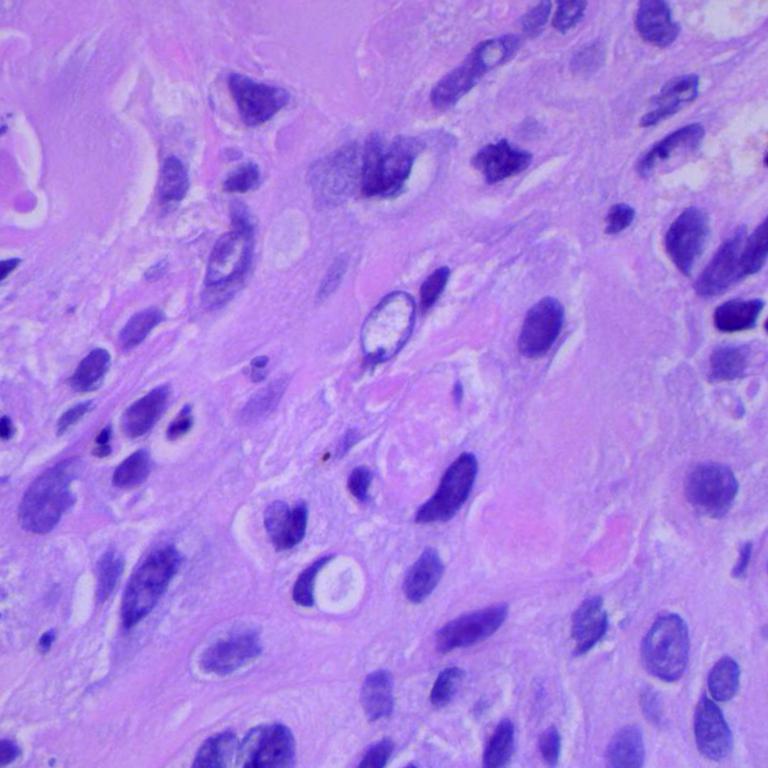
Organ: lung
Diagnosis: squamous carcinomas